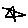
Label: star